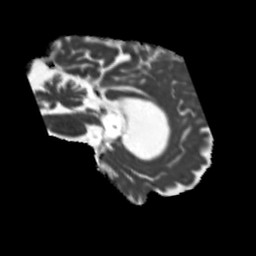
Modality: MD
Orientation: sagittal
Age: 43
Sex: male
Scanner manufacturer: siemens
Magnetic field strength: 3 T
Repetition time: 5.25 s
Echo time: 0.08 s